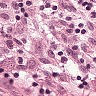
Metastatic tissue present: no